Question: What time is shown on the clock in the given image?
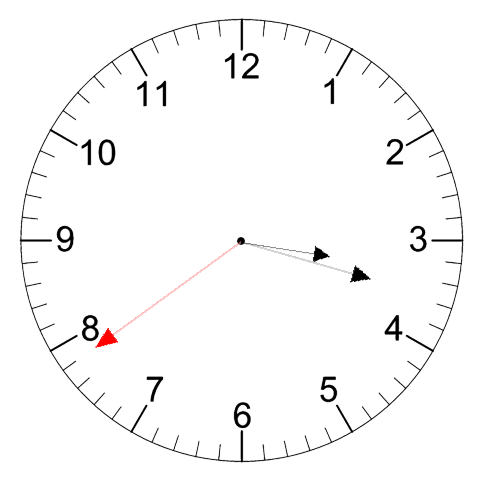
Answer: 03:17:39